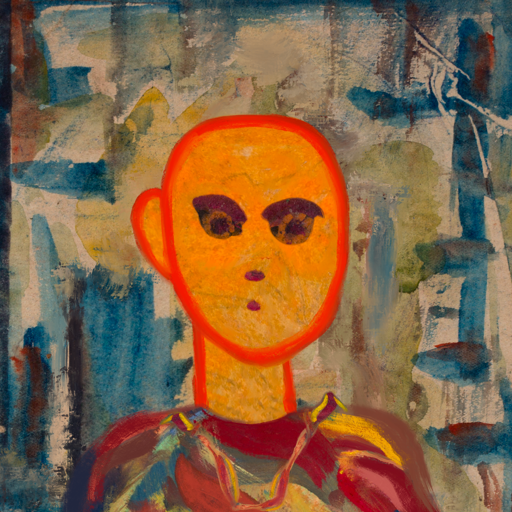
Background: Orphan, Head And Neck Front: Sisters, Face Front: Doll, Bust: Mother_And_Son_Son, Hair Front: Blank, Head Accessory: Blank, Second Necklace: Gypsy_Mother_1, Necklace: Blank, Baby: Blank